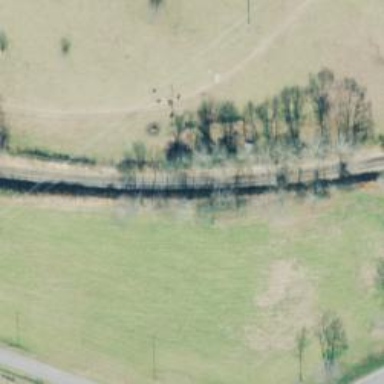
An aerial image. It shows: Railway track.